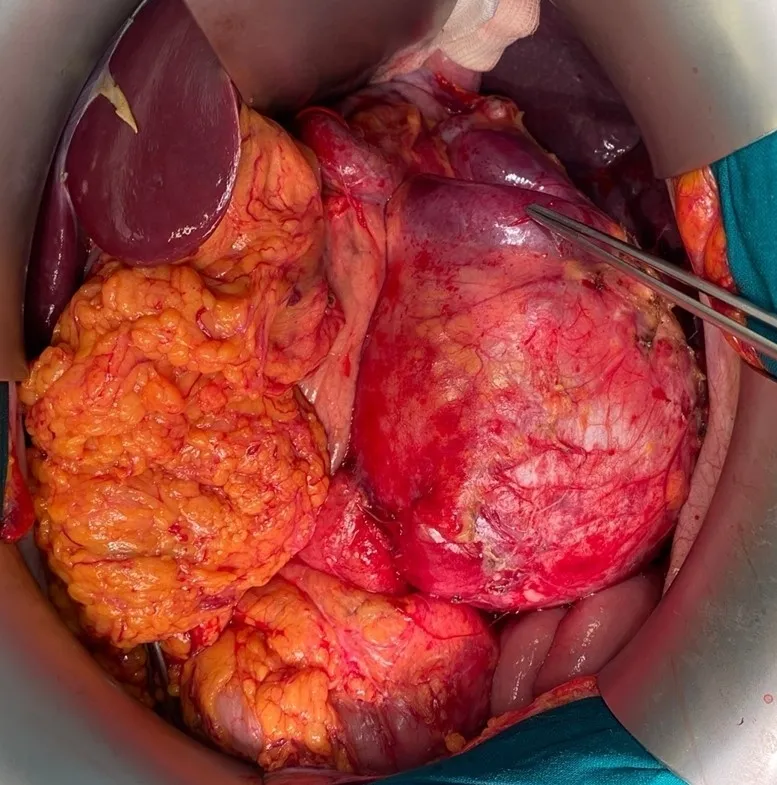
Intraoperative image.
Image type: medical_photograph (other_medical_photograph)